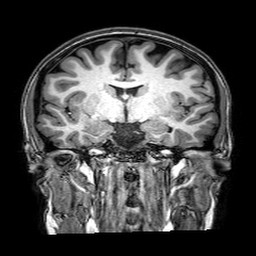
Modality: T1w
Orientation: sagittal
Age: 21
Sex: female
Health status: healthy
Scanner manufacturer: philips
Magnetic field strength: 3 T